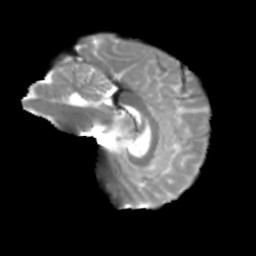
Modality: T2w
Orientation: sagittal
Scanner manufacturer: siemens
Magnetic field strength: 3 T
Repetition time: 4 s
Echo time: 0.0594 s